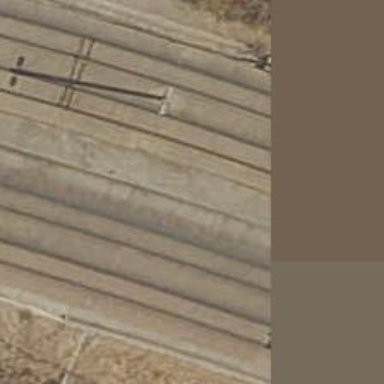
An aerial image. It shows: Light rail railway system with contact lines for electrification.